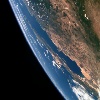
Label: land